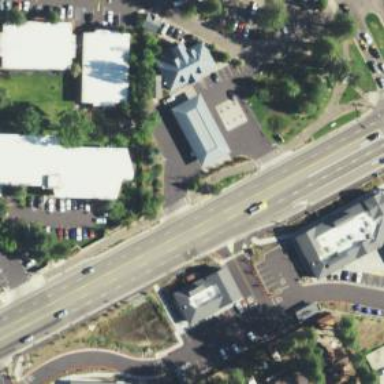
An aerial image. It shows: Asphalt road with separate sidewalk. The road is classified as trunk highway.